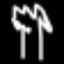
Label: palm tree